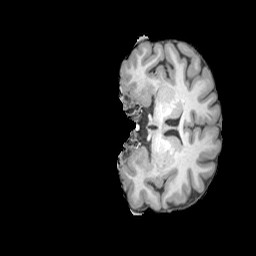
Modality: T1w
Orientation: coronal
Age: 25
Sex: female
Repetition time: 2.3 s
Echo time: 0.0226 s